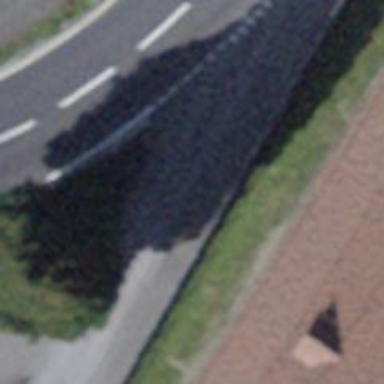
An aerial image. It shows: Road with "give way" sign.